RGB frame:
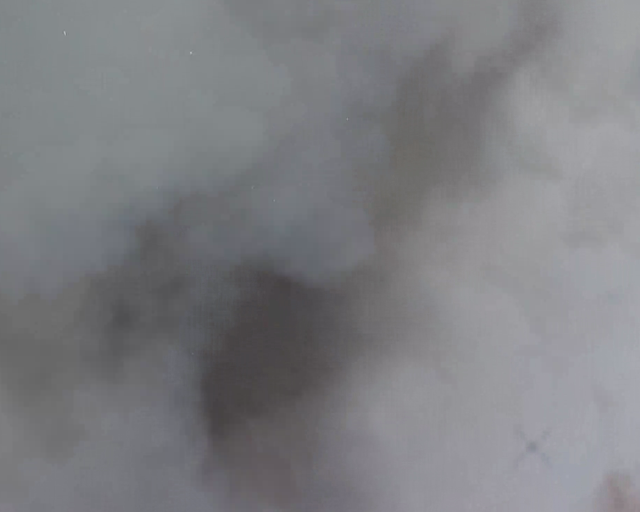
Thermal frame:
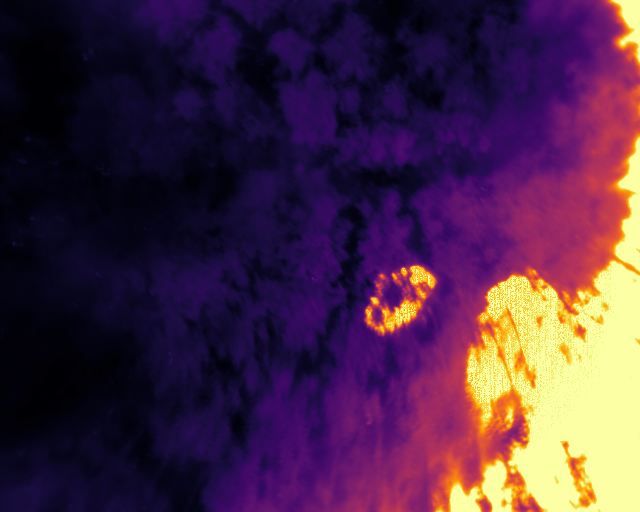
Captured: 2026-02-27 02:36:00
Pixels at or above 80 °C: 112967 (fraction of frame: 0.3447)